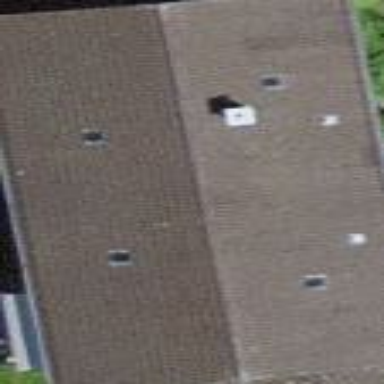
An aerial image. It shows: Gabled building with roof made of roof tiles.